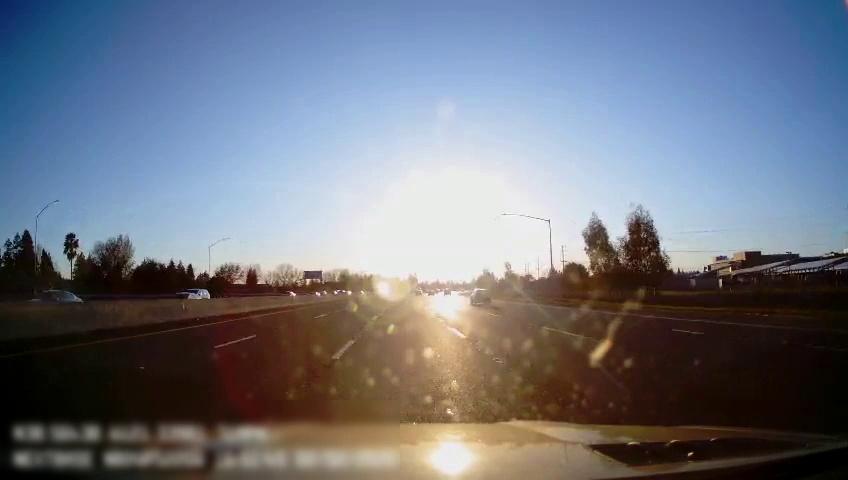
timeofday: Day
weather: Sunny
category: Drivable Space
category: Vehicles | Car
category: Vehicles | SUV
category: Vehicles | Car
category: Vehicles | Car
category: Vehicles | Car
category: Vehicles | SUV
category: Lanes | Alternate Lane
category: Lanes | Alternate Lane
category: Lanes | Current Lane
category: Lanes | Current Lane
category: Lanes | Alternate Lane
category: Lanes | Alternate Lane
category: Lanes | Alternate Lane